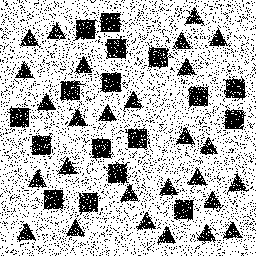
Squares: 17
Triangles: 27
Stars: 0
Total shapes: 44